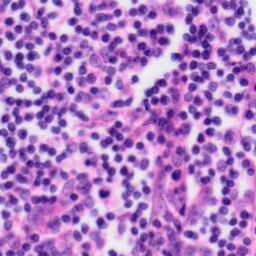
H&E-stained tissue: Tonsil